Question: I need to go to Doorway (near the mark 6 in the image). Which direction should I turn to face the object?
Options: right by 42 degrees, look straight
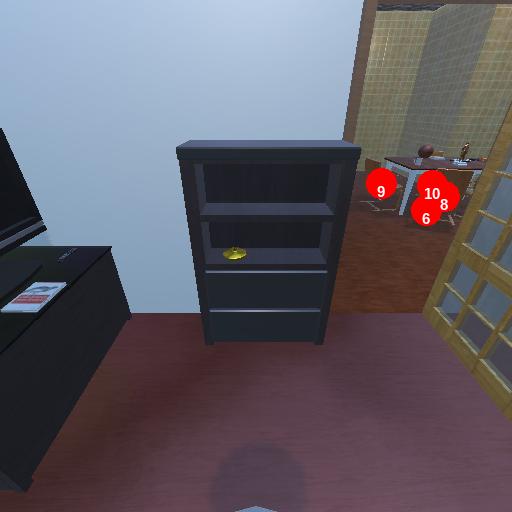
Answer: right by 42 degrees